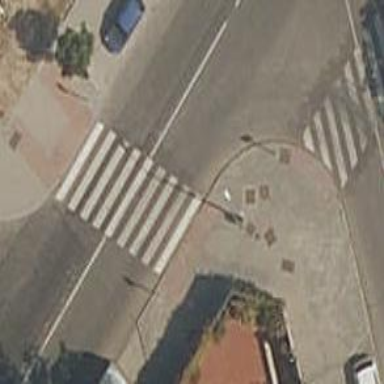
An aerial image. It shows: Uncontrolled crossing on the road.